Field crop: tomato
Growth stage: 1
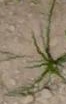
Species: cyperus